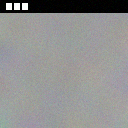
Screen state: on